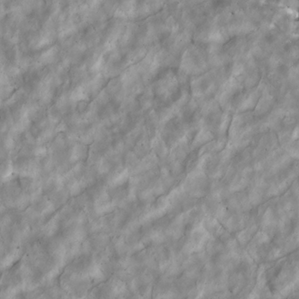
Label: non_frost